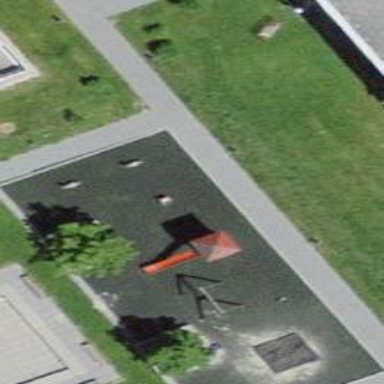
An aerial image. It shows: Playground area for leisure land.